Question: Is it possible to plot a partial dependency plot to display the class probability and estimate the effects of a predictor for a <URL> model?
Something similar to 'partialPlot' from 'randomForest' package.

According to <URL>, a partial plot is doable with gbm.
Thanks in advance for your help.
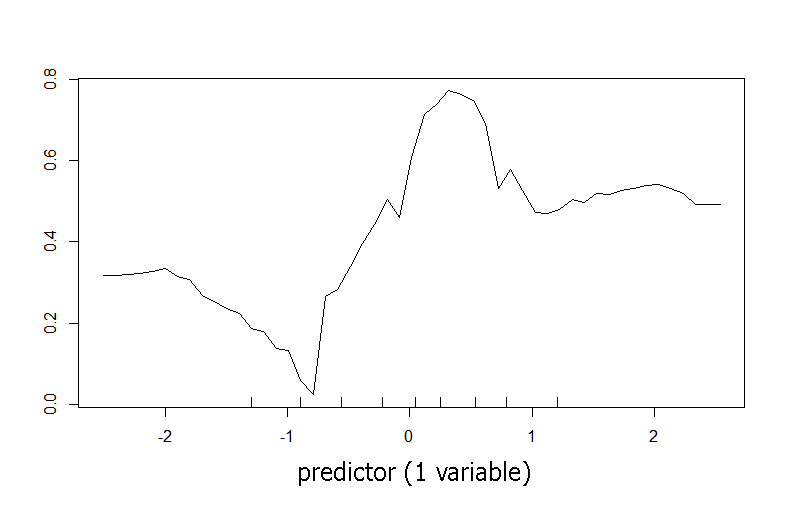
Answer: I found the solution,
In order to estimate the effects of a predictor, one should use this:
'plot(gbm.model, i.var = 1, lwd = 2, main = "")'
'i.var' is the number of the variable predictor, in the order shown in your formula.
E.g 'y = x1+x2+x3'
Thanks to Mr. Campbell